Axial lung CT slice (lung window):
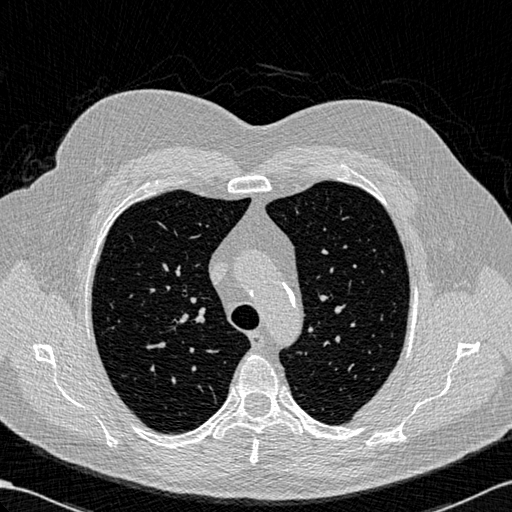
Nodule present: no